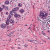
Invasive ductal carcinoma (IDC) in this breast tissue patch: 0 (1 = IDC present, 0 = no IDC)